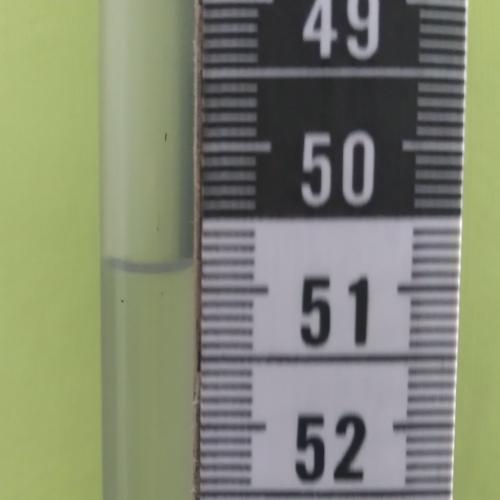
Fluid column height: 50.8 cm